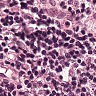
Metastatic tissue present: no